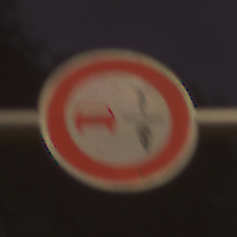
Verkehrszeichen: VerbotUeberholenEinspurigeFahrzeuge
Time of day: Night
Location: Outdoor (Suburban)
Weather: PartlyCloudy
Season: NotSpecified
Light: Artificial